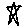
Label: star